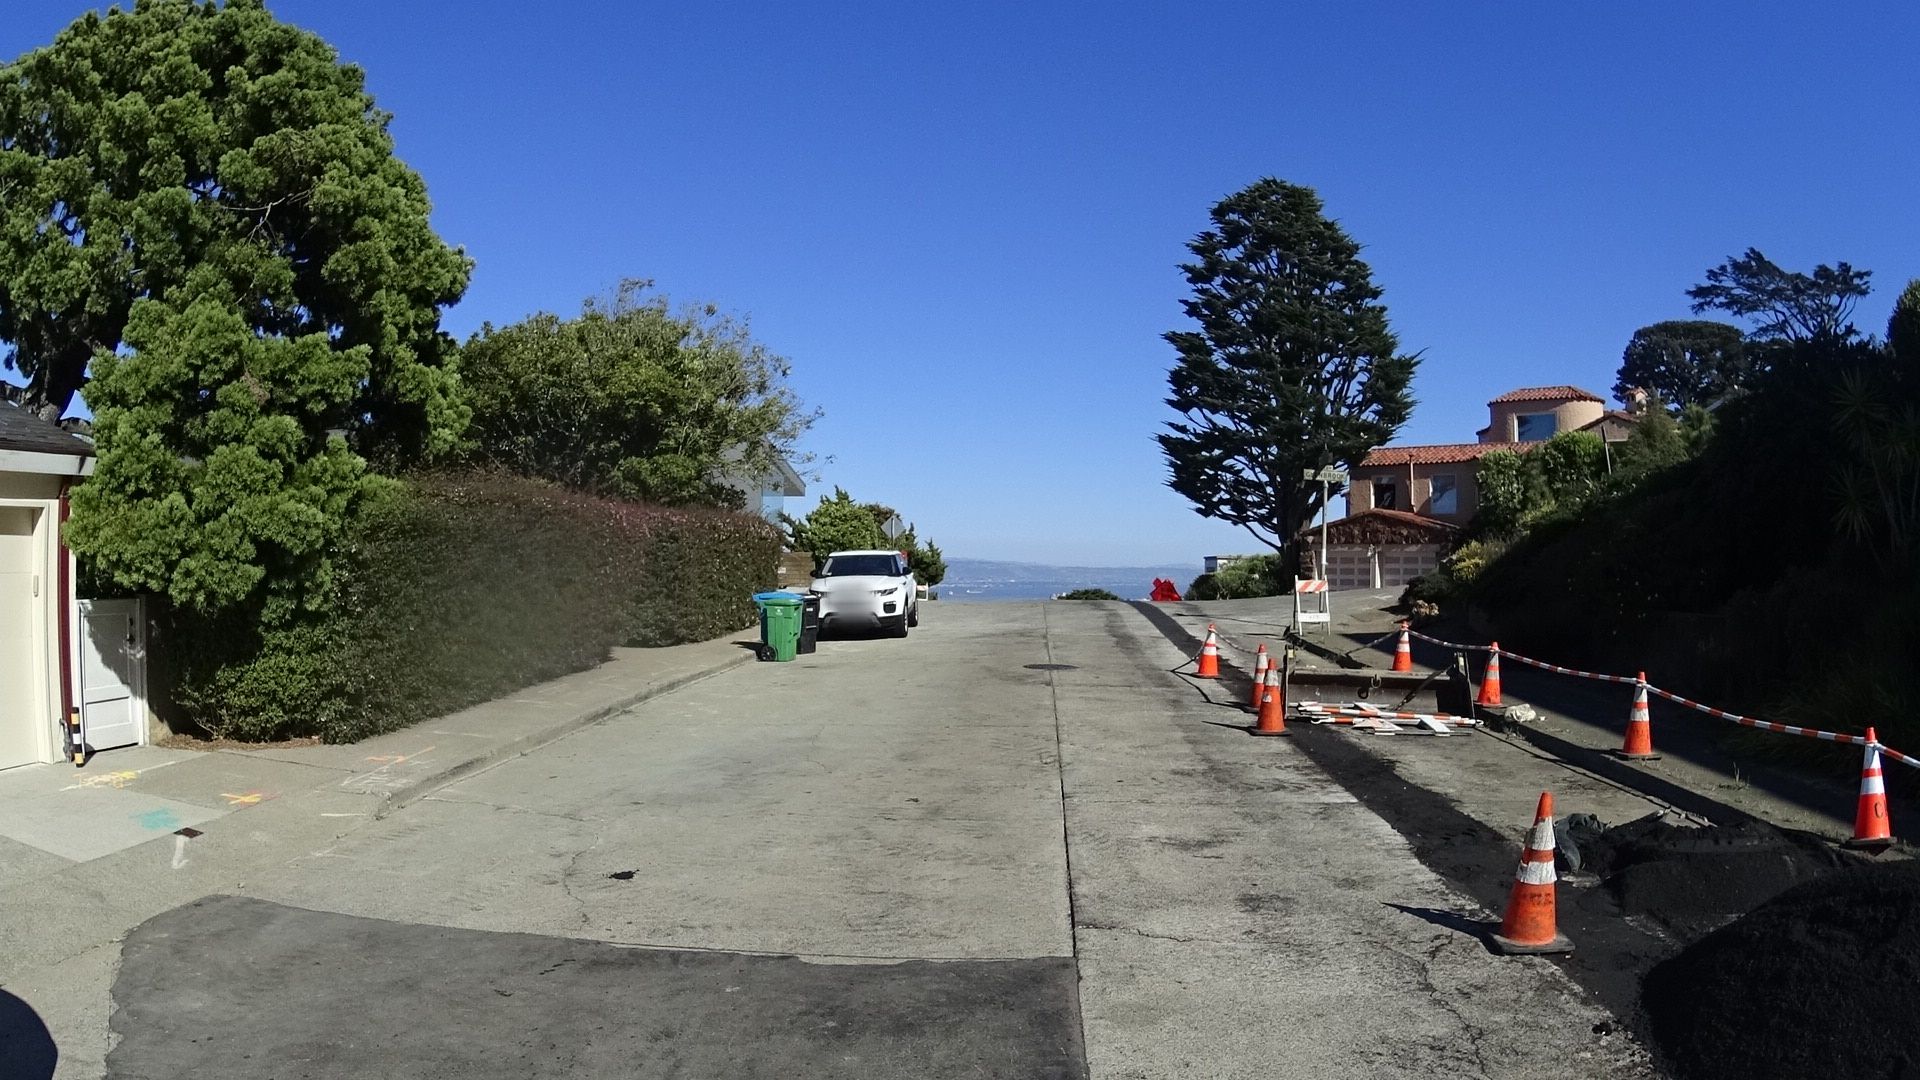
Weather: clear
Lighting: day
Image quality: good
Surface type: walking surface
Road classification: residential, footway
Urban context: urban centre
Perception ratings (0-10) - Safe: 1.81, Lively: 3.37, Beautiful: 6.82, Boring: 5.89, Depressing: 2.36, Wealthy: 1.07